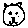
Label: cat